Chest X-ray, AP view. Patient: 51 years old, sex M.
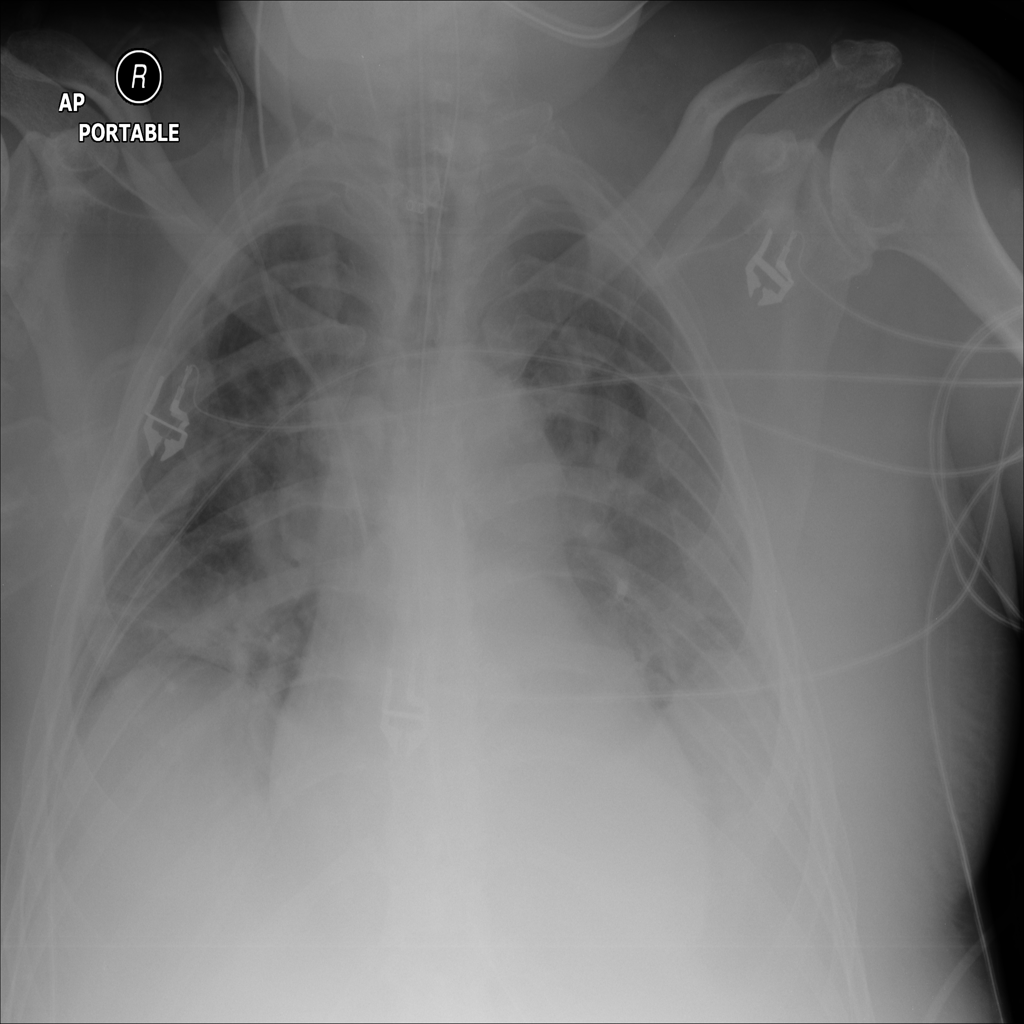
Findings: Atelectasis, Infiltration